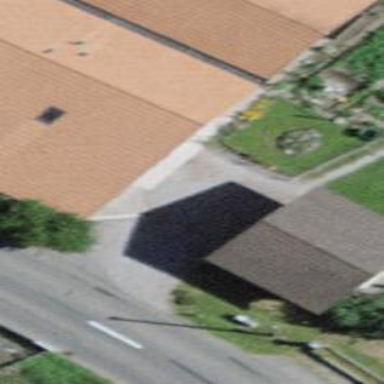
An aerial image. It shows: Barn.